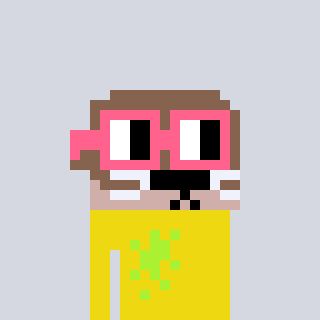
a pixel art character with square pink glasses, a otter-shaped head and a yellow-colored body on a cool background